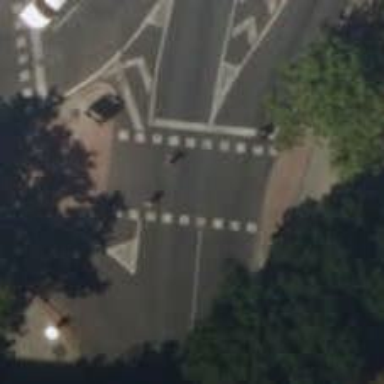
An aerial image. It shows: Road crossing with traffic signals.